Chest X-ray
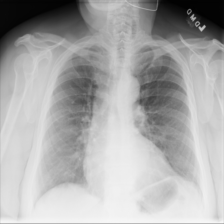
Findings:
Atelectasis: negative
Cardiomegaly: positive
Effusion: negative
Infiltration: negative
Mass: negative
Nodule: negative
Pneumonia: negative
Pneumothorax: negative
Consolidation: negative
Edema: negative
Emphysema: negative
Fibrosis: negative
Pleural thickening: negative
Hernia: negative